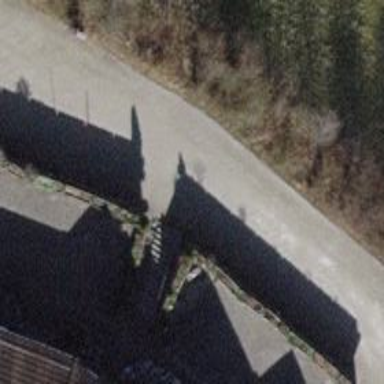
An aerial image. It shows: Road with steps.